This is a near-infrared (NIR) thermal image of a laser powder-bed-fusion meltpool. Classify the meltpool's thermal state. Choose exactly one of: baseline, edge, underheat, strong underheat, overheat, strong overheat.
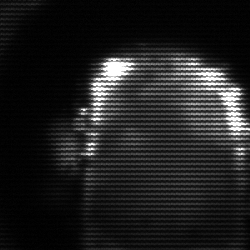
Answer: baseline